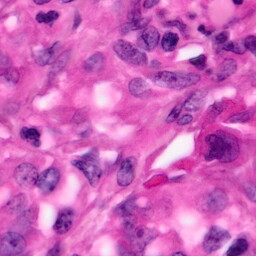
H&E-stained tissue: Pancreatic